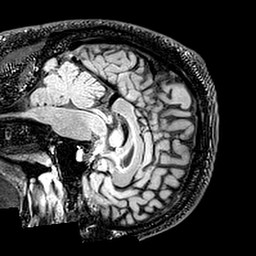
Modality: T2w
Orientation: sagittal
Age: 37
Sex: male
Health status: healthy
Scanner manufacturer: siemens
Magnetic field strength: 3 T
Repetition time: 5 s
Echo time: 0.396 s